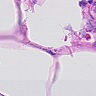
Metastatic tissue present: no